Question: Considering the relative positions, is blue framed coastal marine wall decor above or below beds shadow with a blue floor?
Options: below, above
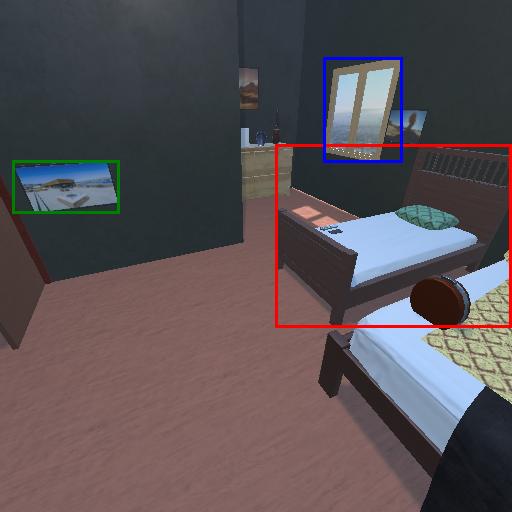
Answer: below